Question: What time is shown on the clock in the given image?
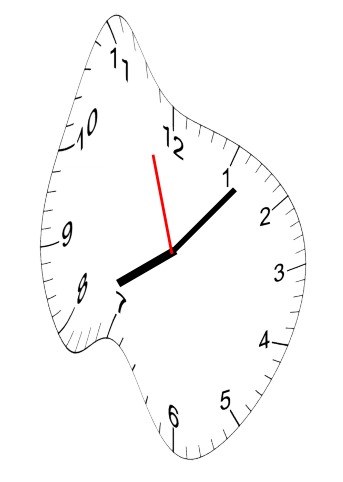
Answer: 08:06:57